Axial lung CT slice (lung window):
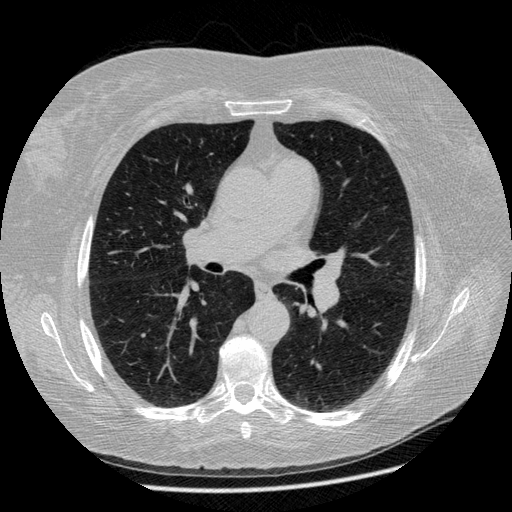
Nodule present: no